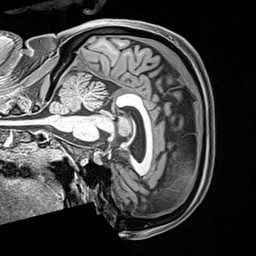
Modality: T1w
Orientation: sagittal
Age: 56
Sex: female
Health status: healthy
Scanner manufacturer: siemens
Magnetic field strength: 3 T
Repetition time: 2.4 s
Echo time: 0.00217 s